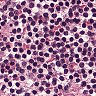
Metastatic tissue present: no